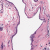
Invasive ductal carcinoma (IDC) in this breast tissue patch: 0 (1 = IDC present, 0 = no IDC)